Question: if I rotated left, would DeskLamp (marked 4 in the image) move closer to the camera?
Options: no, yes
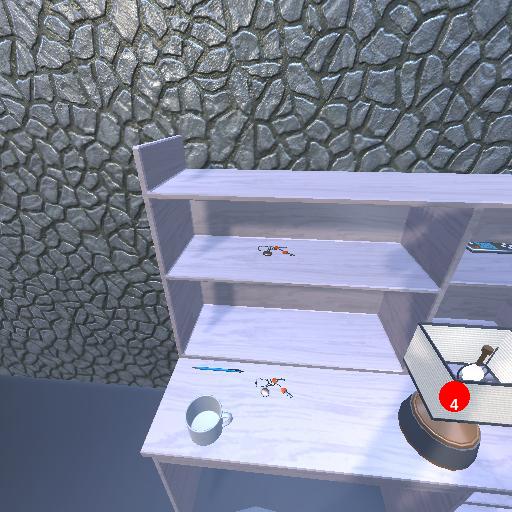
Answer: no